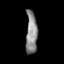
Tissue: skin
Cell type: Endothelial cells
Senescence score: 0.6909
Nuclear area (px): 475
Mean DAPI intensity: 138.362